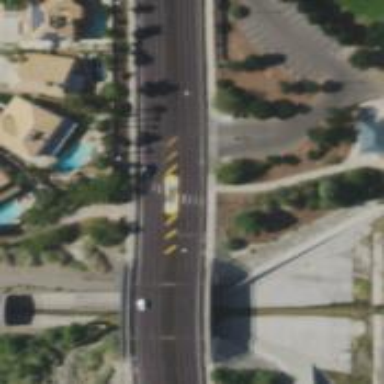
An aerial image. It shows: Solid stop line on the road.